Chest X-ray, PA view. Patient: 59 years old, sex M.
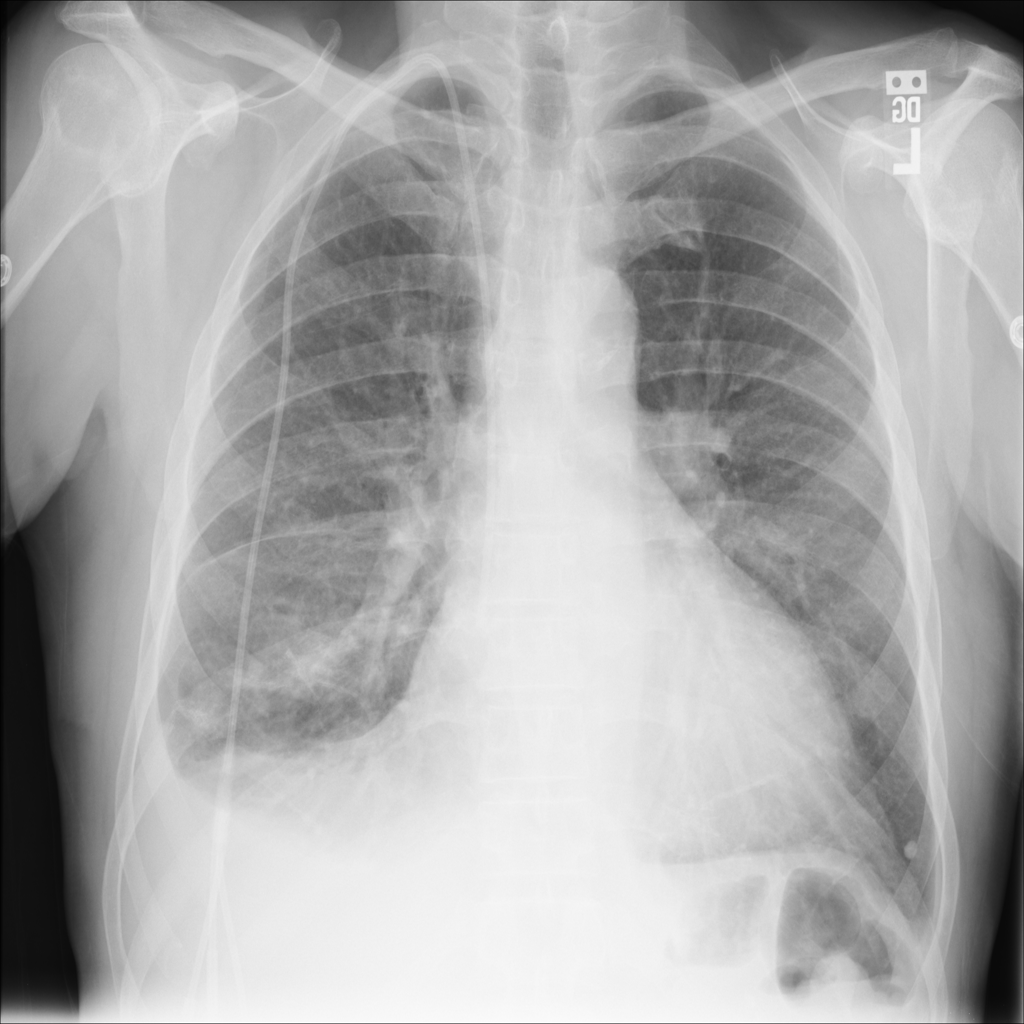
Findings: Effusion, Infiltration